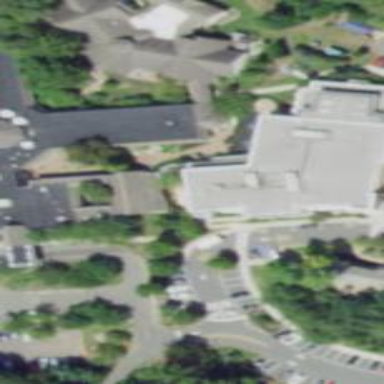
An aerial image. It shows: Nursing home building.